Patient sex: M
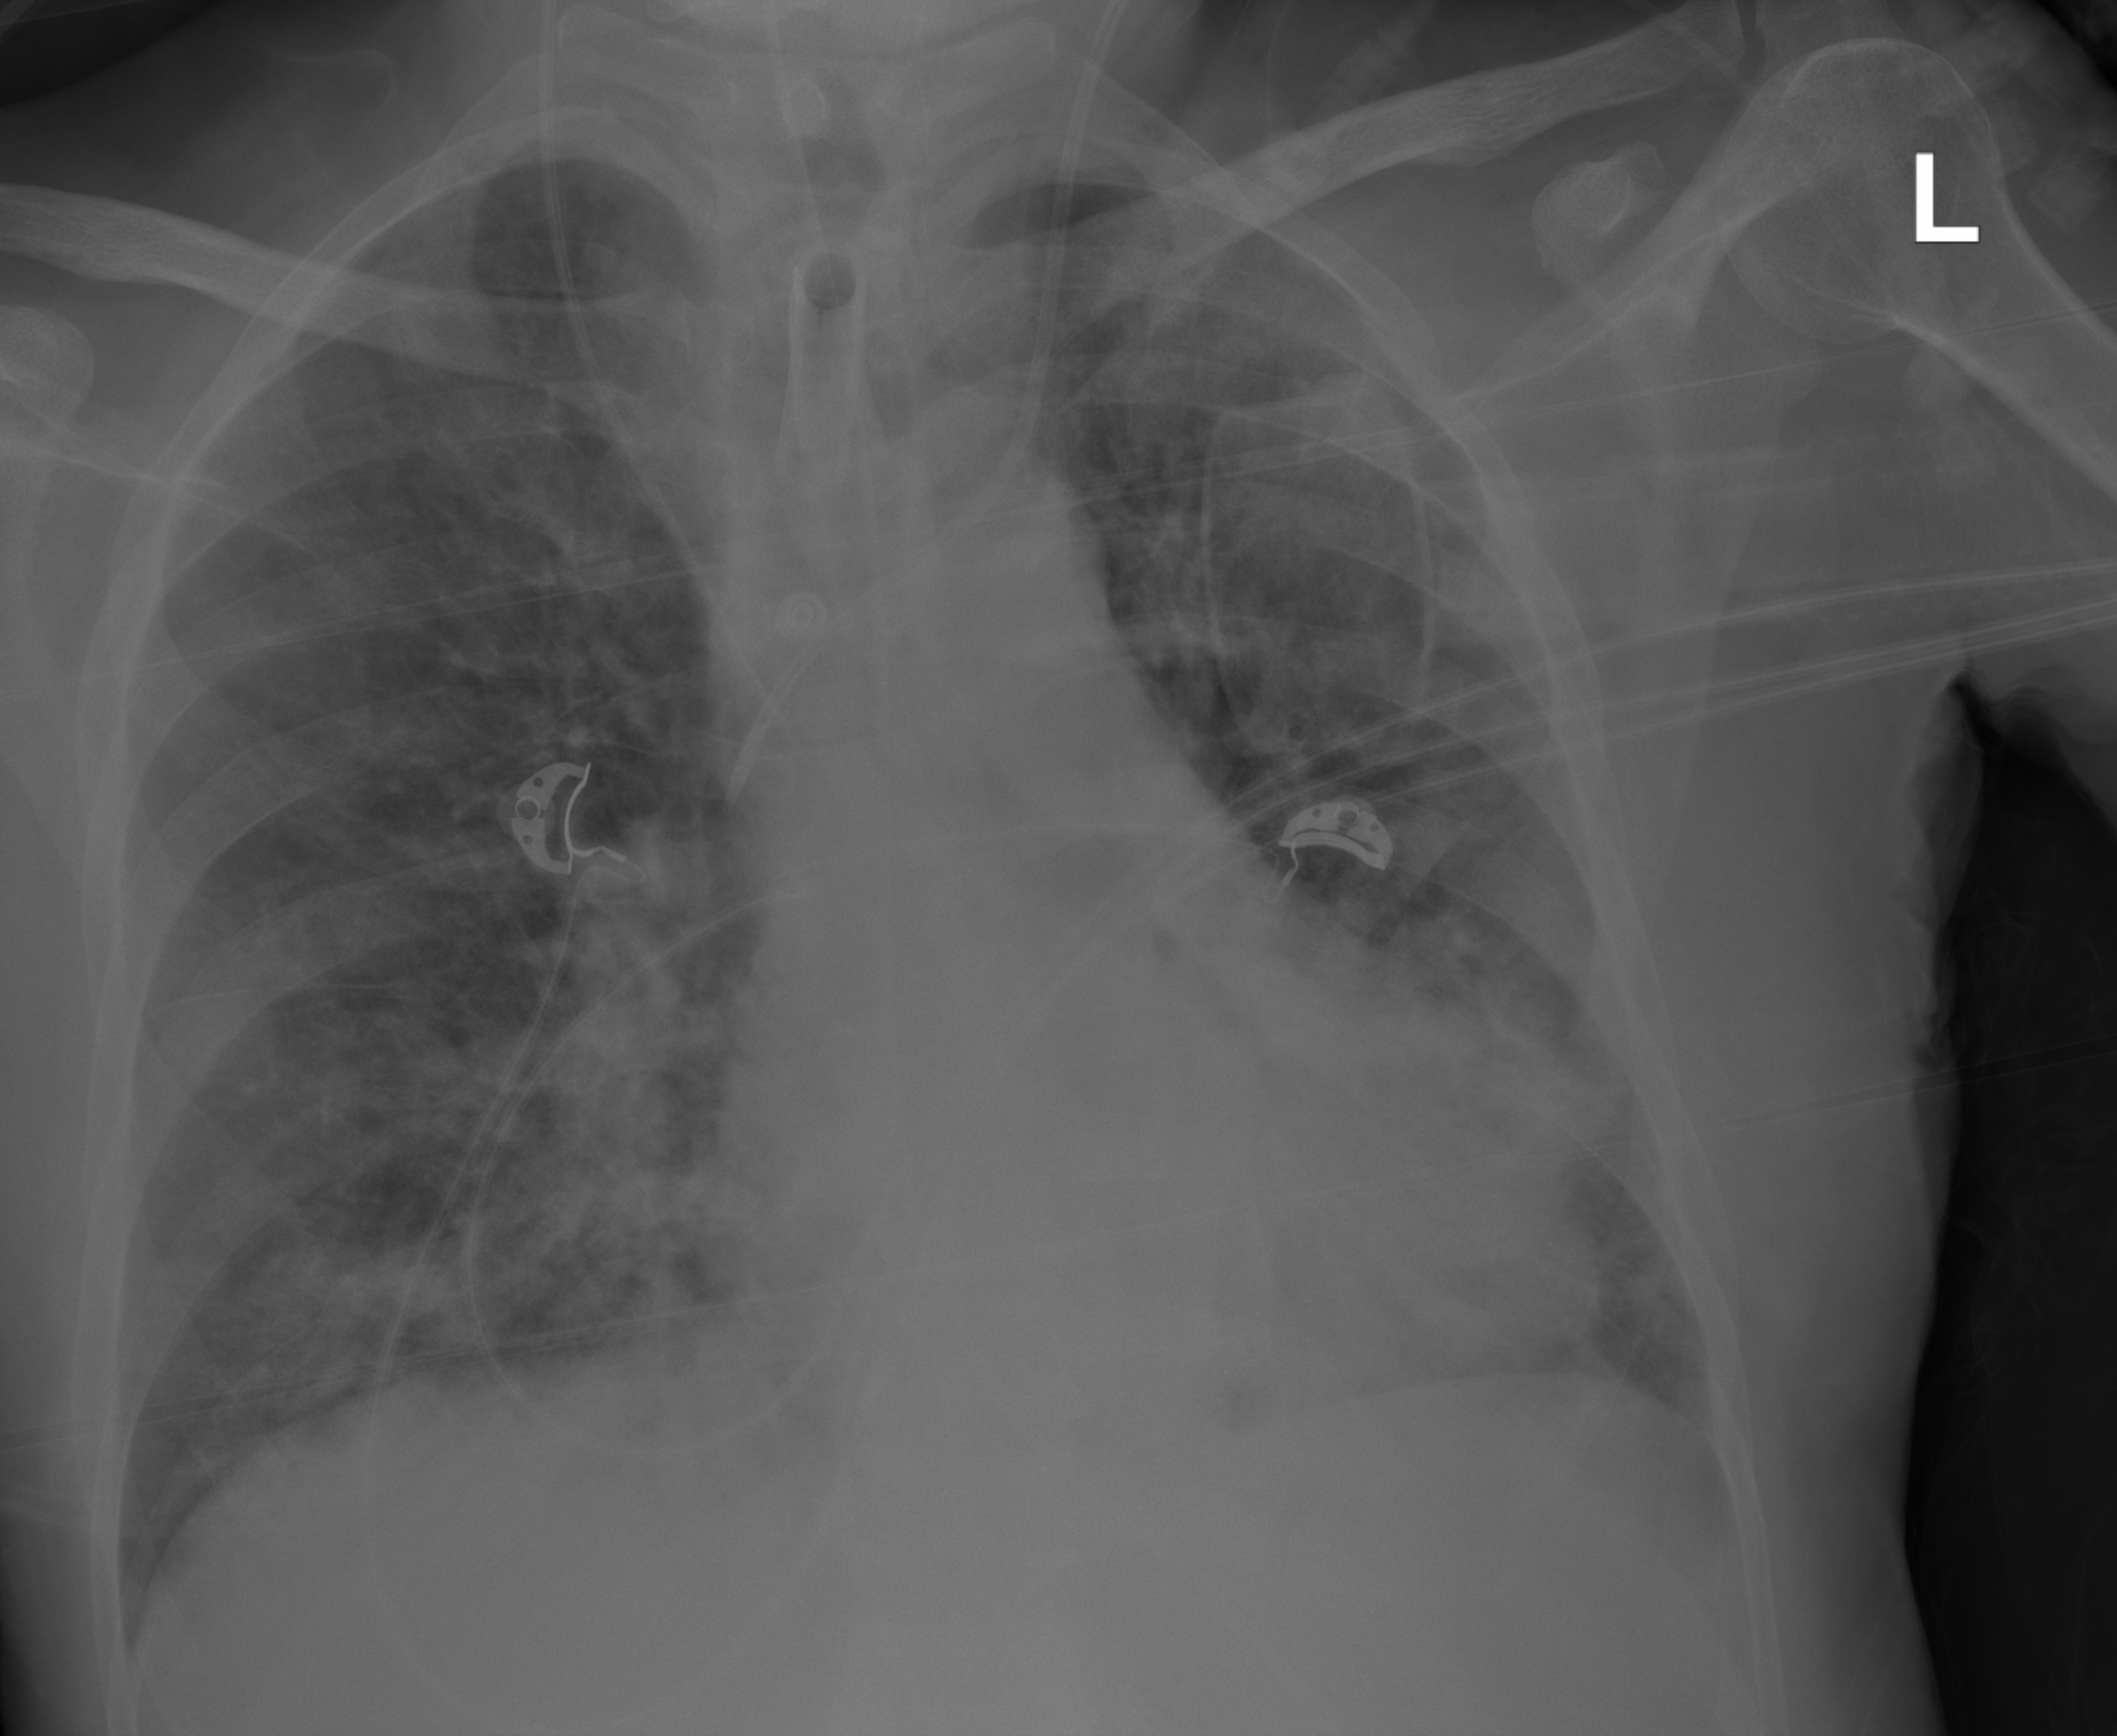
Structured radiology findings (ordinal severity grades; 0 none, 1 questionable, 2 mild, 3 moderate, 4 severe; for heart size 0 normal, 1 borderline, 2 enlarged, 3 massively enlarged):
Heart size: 0
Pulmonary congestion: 0
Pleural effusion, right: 0
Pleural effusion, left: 0
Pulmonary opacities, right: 3
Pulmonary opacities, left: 3
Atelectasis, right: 2
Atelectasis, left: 2